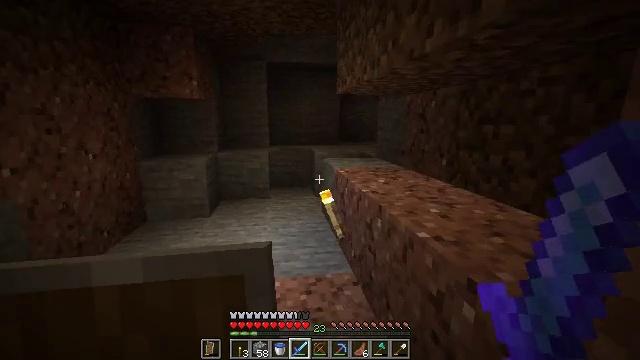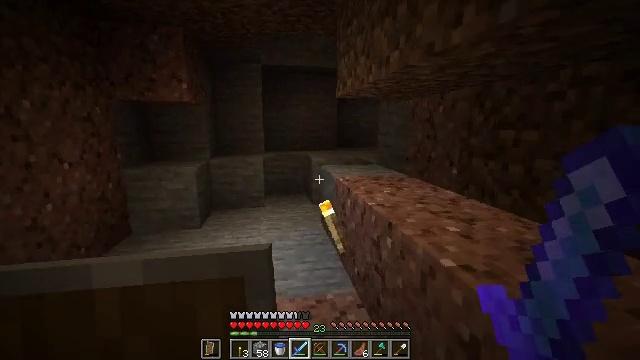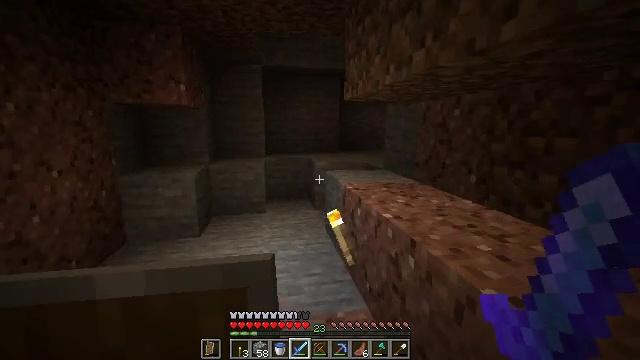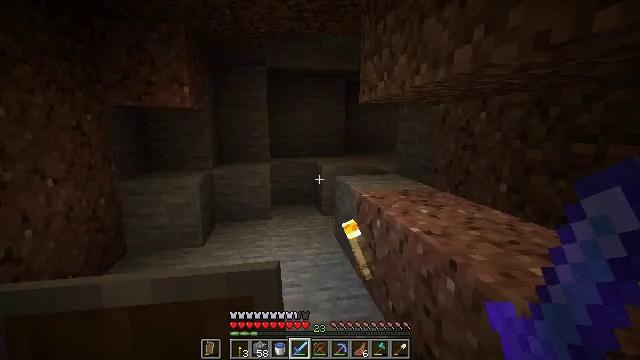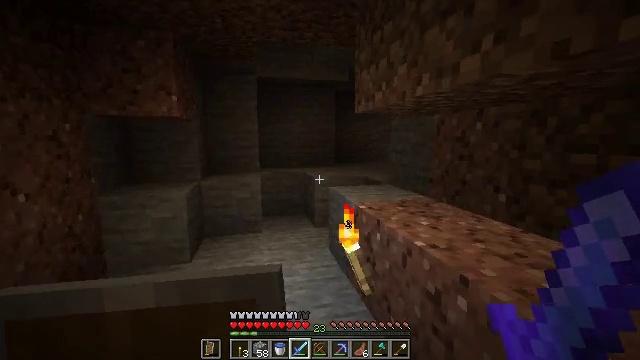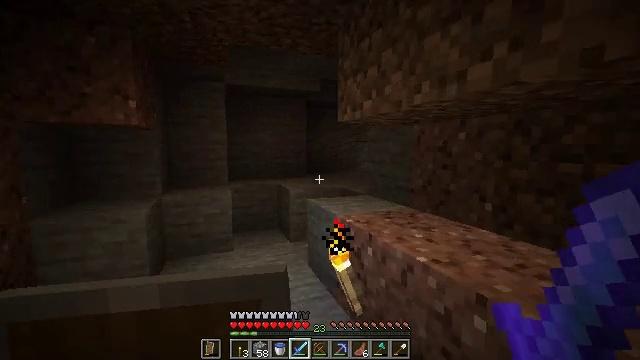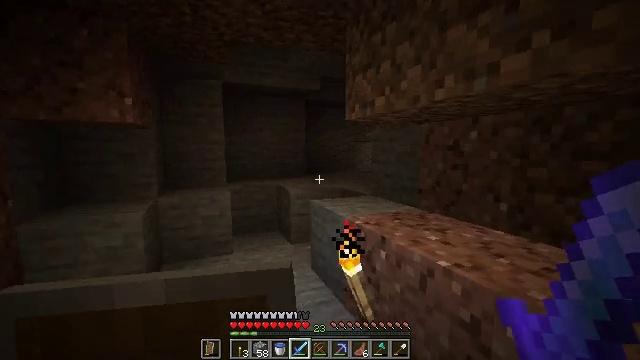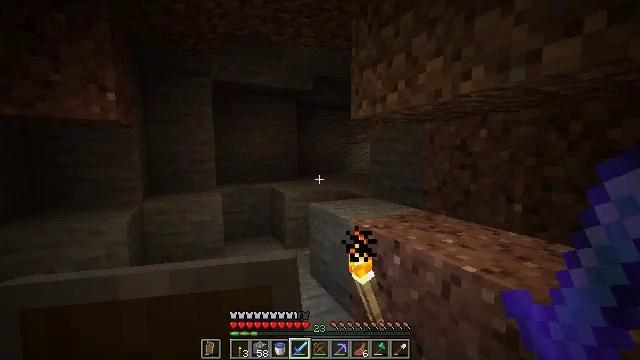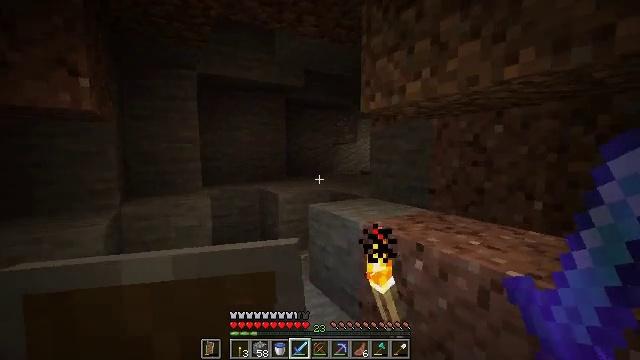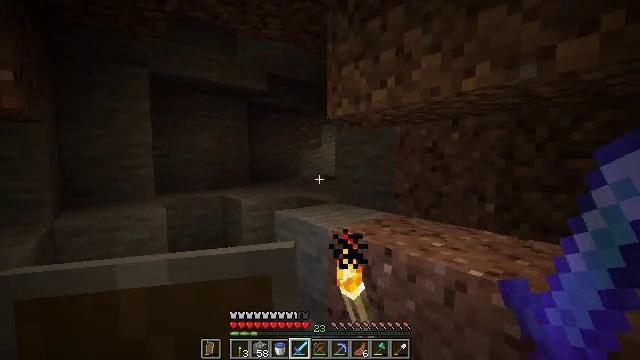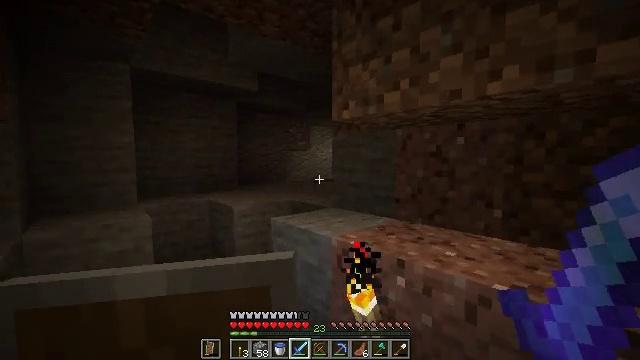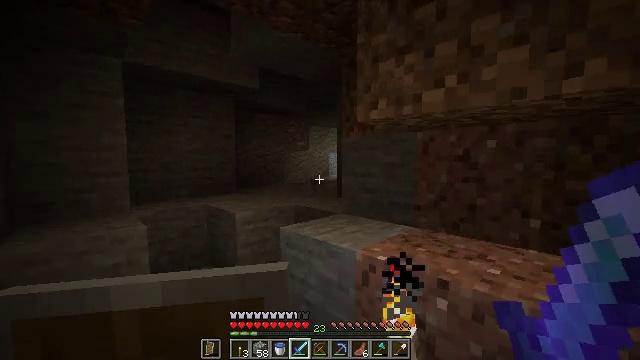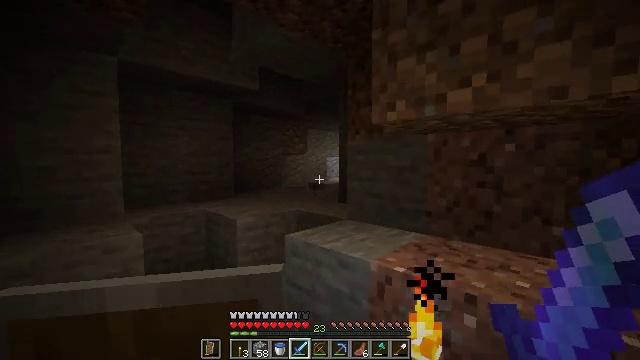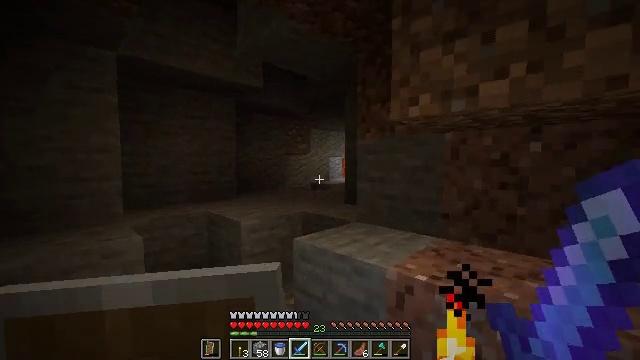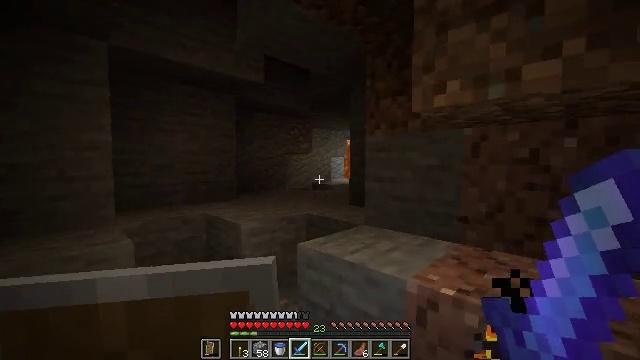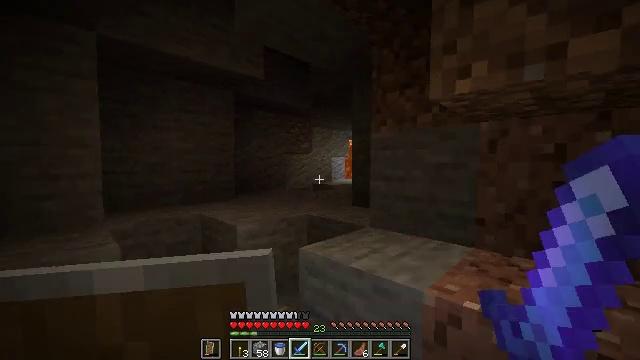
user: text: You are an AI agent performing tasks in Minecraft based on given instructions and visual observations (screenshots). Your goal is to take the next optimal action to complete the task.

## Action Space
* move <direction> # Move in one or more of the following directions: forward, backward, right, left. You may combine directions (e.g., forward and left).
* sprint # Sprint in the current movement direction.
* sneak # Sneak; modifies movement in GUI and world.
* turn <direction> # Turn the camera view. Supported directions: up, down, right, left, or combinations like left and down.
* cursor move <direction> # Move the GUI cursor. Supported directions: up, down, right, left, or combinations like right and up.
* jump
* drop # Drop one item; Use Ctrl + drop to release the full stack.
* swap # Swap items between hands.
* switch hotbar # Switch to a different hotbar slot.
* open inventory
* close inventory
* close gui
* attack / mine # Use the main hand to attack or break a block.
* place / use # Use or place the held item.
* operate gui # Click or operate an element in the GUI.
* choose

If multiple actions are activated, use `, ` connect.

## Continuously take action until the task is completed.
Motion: motion action
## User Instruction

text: Collect iron ore blocks.
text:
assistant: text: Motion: move forward and move left, turn right and up
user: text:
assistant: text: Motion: move forward and move left
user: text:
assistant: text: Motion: move forward and move left
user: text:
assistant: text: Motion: move forward and move left, turn right and up
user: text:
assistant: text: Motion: move forward and move left, turn right and up
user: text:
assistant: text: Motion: move forward and move left, turn right
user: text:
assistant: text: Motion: move forward and move left, turn right
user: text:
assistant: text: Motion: move forward and move left, turn right
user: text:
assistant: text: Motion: move forward and move left, turn right and up
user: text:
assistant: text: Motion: move forward and move left, turn right
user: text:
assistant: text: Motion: move forward and move left, turn right
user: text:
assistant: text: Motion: move forward and move left, turn right
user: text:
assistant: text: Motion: move forward
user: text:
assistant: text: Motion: move forward
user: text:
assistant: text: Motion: move forward
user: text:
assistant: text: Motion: move forward
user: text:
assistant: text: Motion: move forward and move left
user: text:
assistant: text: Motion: move forward and move left
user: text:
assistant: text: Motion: move forward and move left
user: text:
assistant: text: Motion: move forward and move left, turn right
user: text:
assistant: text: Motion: move forward and move left, turn right
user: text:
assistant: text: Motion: move forward and move left, turn right and down
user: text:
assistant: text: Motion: move forward and move left, turn right
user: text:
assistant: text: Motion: move forward and move left
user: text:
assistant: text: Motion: move forward
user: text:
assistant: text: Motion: move forward
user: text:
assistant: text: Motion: move forward
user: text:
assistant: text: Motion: move forward, jump
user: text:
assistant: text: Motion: move forward, jump
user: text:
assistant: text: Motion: move forward, jump